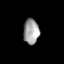
Tissue: prostate
Cell type: T cells
Senescence score: 0.2958
Nuclear area (px): 388
Mean DAPI intensity: 159.817